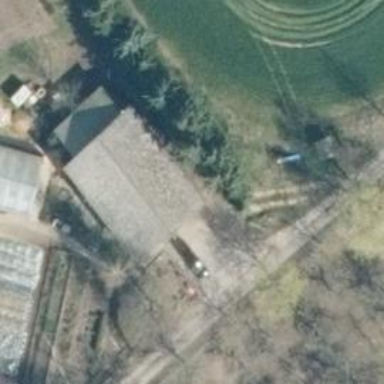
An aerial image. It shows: Farm shop.